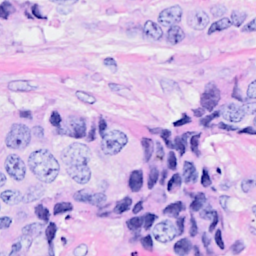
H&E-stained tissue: Breast